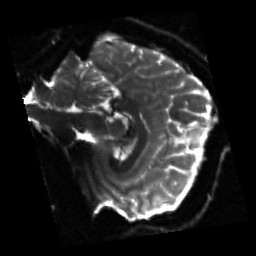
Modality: sbref
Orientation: sagittal
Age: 27
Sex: female
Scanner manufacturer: siemens
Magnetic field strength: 3 T
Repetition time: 3.23 s
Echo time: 0.0892 s